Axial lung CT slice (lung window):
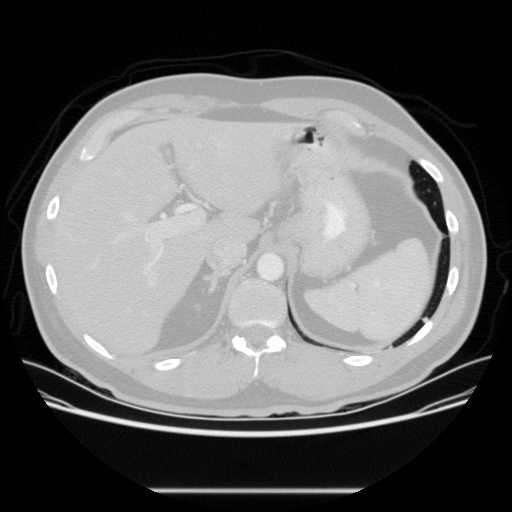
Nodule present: no